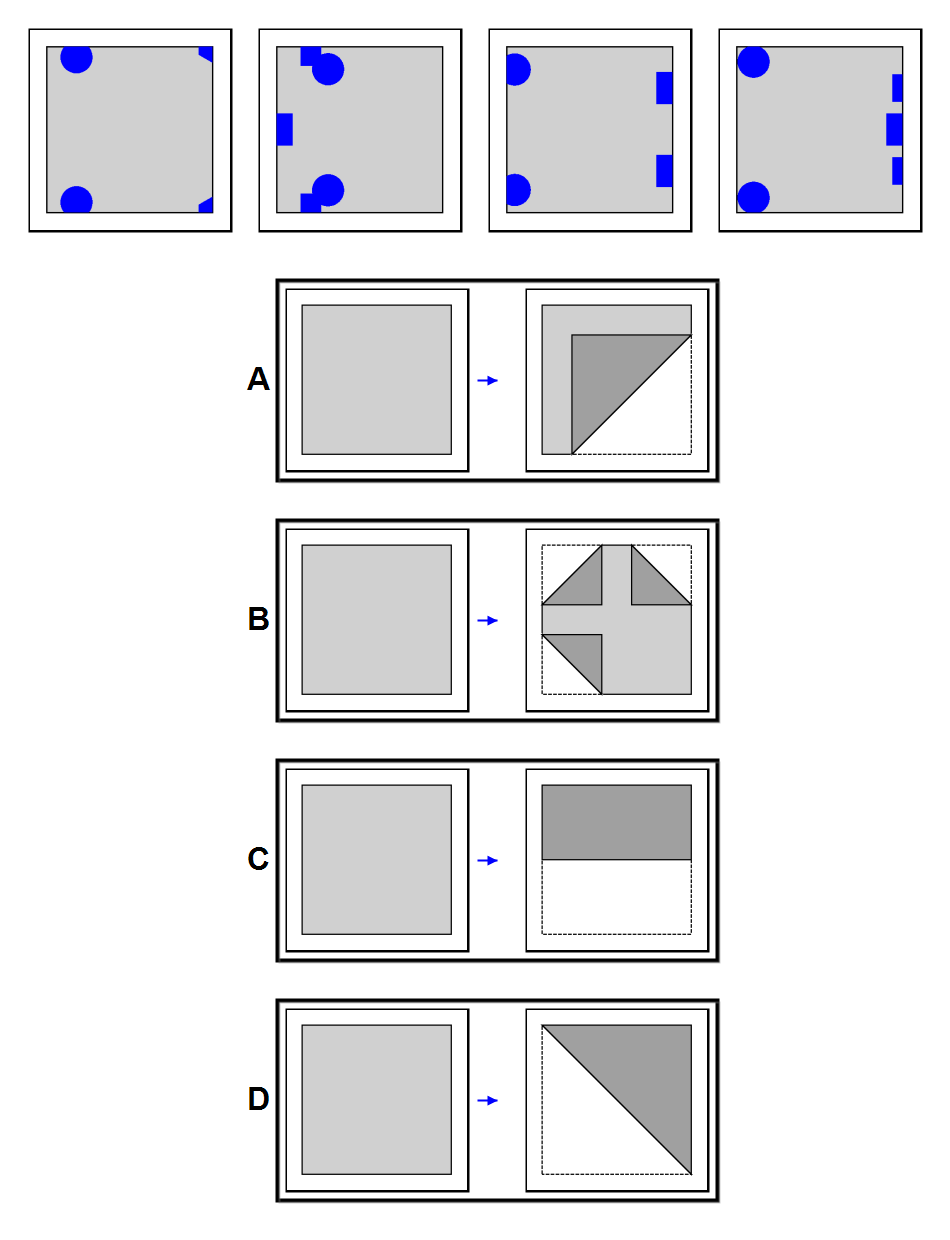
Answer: C